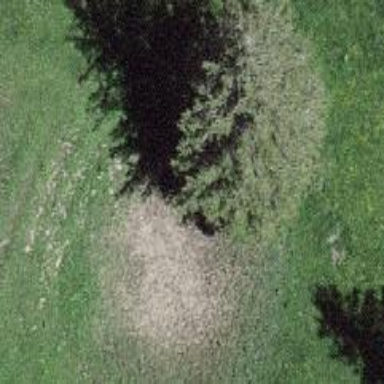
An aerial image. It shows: Beautiful tree in nature.